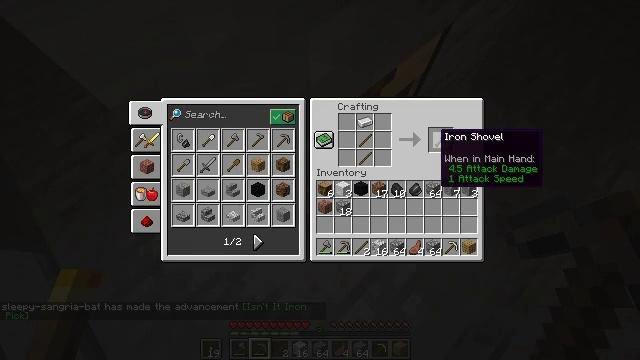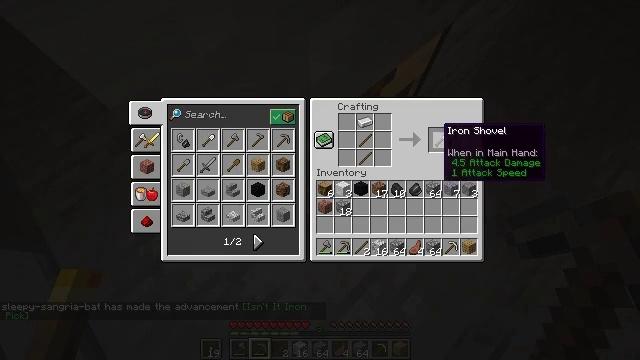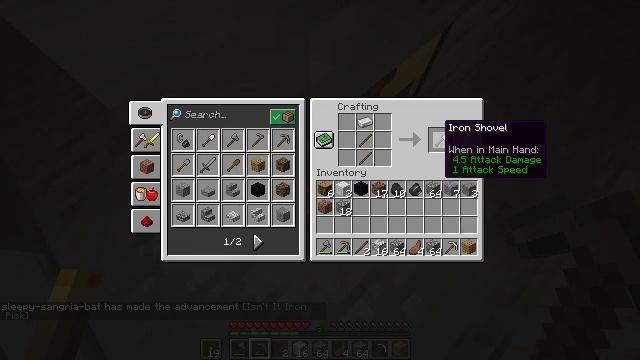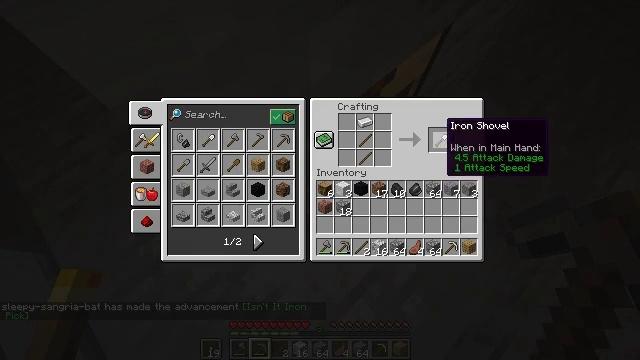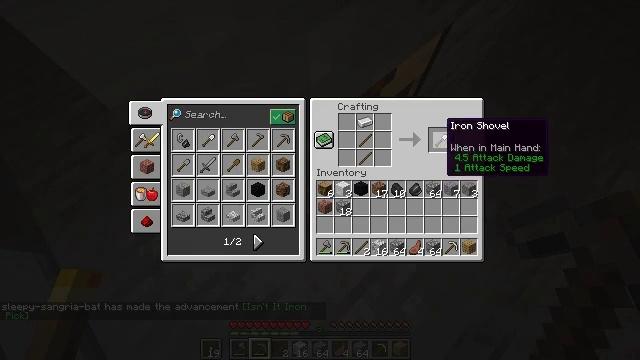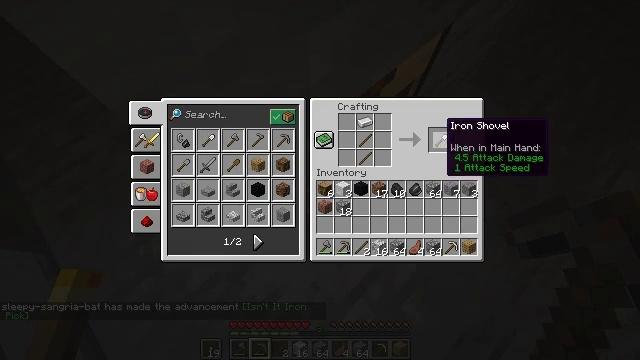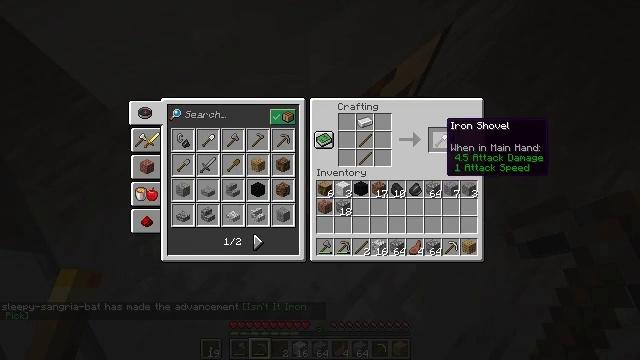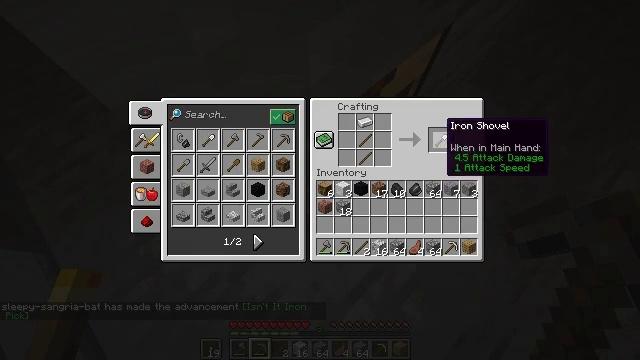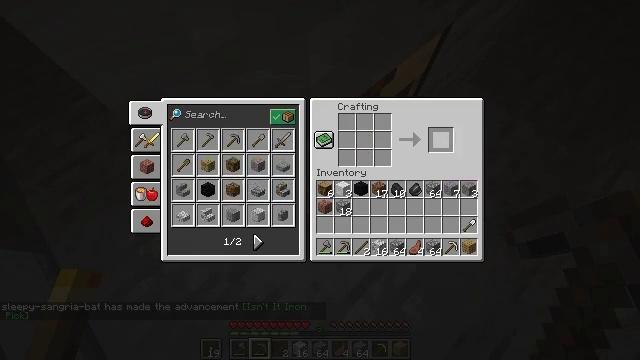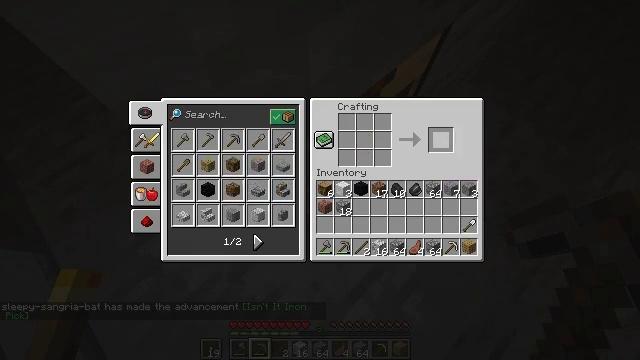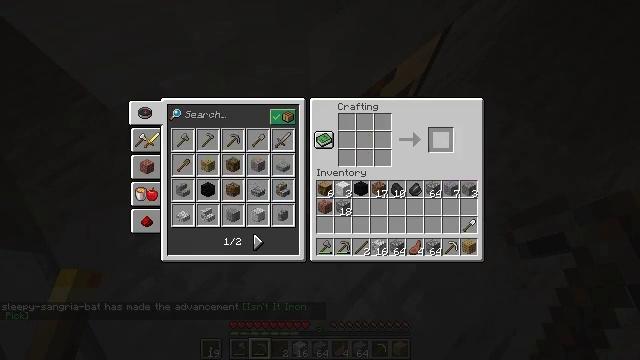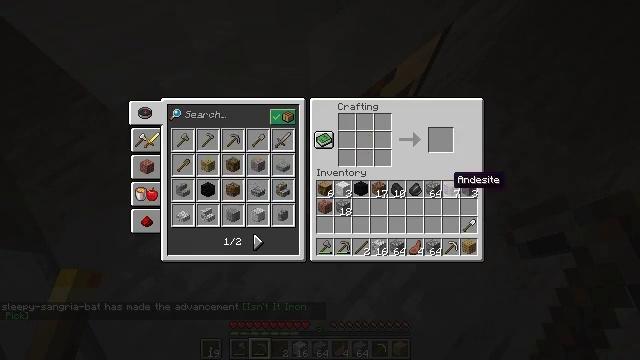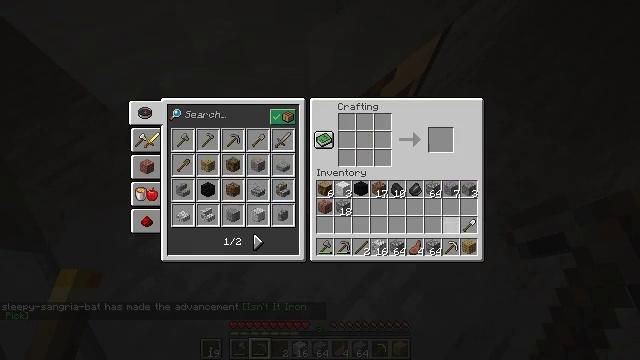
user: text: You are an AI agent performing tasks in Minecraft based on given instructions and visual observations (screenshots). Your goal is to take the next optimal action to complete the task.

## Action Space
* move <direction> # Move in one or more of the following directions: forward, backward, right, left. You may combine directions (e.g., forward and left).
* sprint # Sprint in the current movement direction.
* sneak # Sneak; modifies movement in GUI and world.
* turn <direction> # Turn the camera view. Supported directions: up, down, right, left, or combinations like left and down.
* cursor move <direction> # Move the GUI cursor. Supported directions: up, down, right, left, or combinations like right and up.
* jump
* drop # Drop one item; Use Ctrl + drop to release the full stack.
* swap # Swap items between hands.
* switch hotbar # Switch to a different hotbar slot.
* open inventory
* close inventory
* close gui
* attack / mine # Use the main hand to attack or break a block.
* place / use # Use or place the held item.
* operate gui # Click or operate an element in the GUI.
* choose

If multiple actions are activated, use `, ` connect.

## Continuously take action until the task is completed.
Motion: motion action
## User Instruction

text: Craft an iron shovel.
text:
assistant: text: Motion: no_op
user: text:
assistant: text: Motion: no_op
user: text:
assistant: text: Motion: no_op
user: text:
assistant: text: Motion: no_op
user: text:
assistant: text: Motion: sneak
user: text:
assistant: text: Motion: sneak
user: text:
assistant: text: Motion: sneak
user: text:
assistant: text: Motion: sneak, operate gui
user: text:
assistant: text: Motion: sneak, operate gui
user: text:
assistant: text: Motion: sneak, cursor move down, operate gui
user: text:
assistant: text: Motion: sneak, cursor move down
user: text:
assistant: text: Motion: sneak, cursor move down
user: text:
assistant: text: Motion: sneak